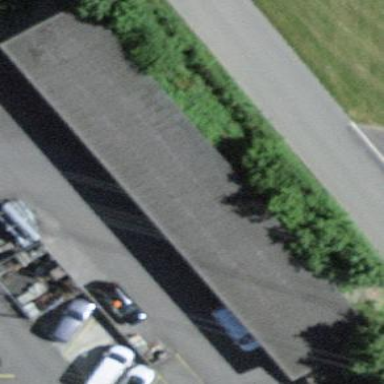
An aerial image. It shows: Garage building.